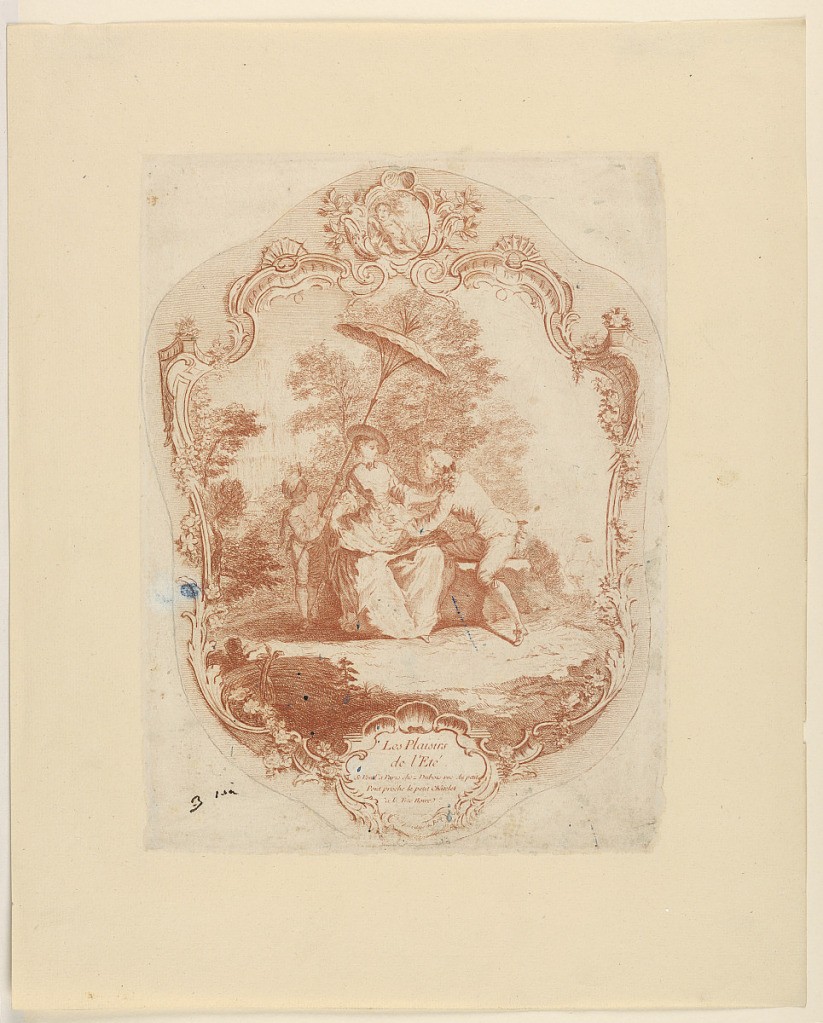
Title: Les Plaisirs de le'Eté
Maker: Dubois
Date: ca. 1725
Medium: Etching on off-white laid paper
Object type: Print
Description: Escutcheon. The amusements of summer. A boy bringing a girl apples. The girl is seated in a park, and a slave boy holds an umbrella over her. A sleeping child is on top.